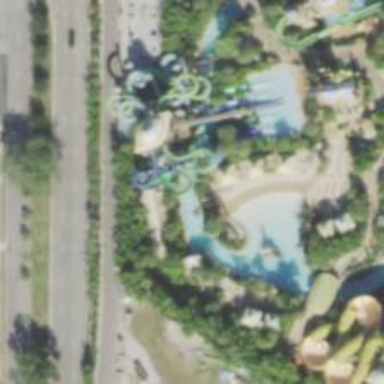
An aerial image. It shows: Bridge leading to water slide attraction.